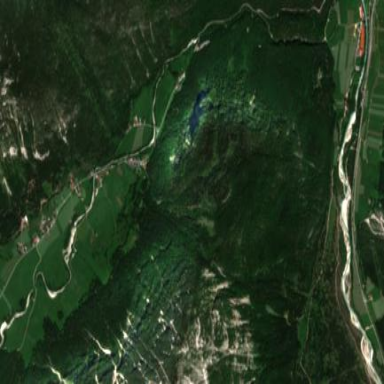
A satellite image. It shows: Forest area.